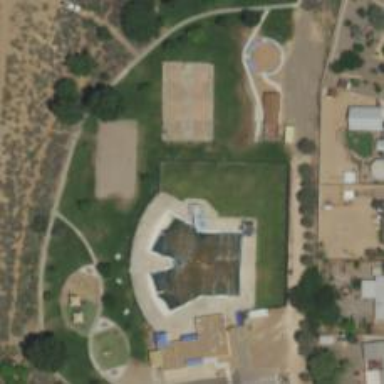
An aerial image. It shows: Water slide attraction.